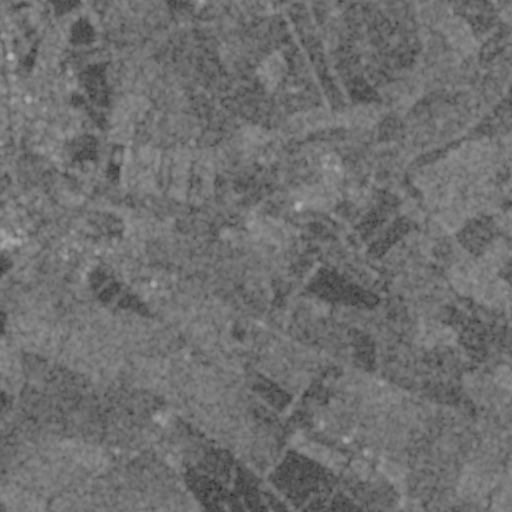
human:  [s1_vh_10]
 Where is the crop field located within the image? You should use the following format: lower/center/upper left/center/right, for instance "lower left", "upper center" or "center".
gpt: The crop field is located in the upper left of the image.
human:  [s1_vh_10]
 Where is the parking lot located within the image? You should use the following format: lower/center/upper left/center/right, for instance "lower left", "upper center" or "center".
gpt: The parking lot is located in the upper left of the image.
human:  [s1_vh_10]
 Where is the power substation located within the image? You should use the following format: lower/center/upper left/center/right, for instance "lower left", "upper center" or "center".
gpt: The power substation is located in the lower left of the image.
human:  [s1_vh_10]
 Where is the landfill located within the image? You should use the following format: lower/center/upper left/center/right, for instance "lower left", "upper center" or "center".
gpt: There is no landfill in the image.

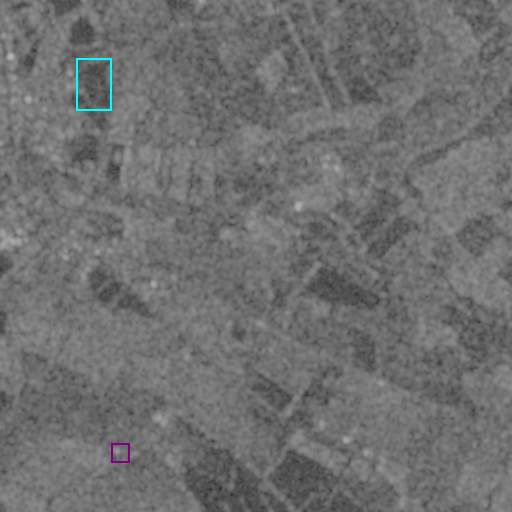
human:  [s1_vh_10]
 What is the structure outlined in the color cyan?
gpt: The structure outlined in cyan is a crop field.
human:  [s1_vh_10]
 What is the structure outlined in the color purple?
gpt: The structure outlined in purple is a power substation.
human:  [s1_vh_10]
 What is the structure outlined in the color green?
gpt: There is no green outline.